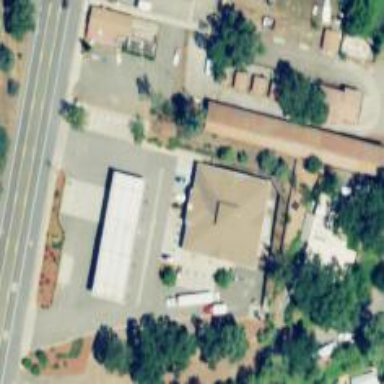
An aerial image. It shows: Convenience shop.